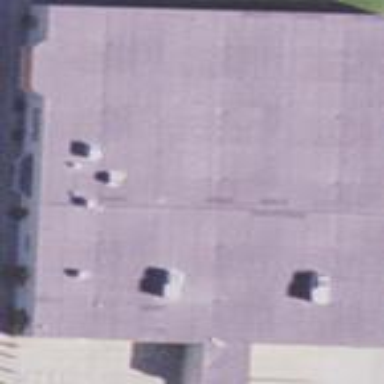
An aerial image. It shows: Storage rental shop located in building.